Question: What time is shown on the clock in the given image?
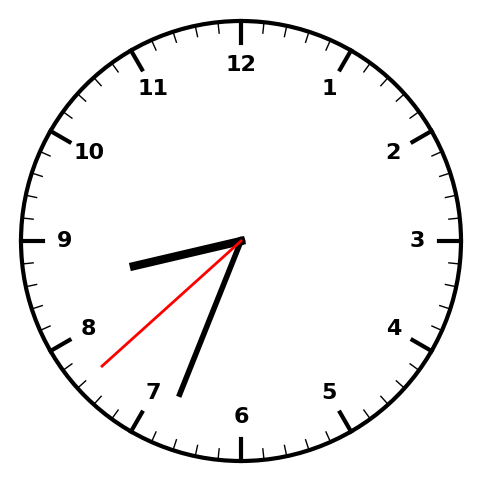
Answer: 08:33:38